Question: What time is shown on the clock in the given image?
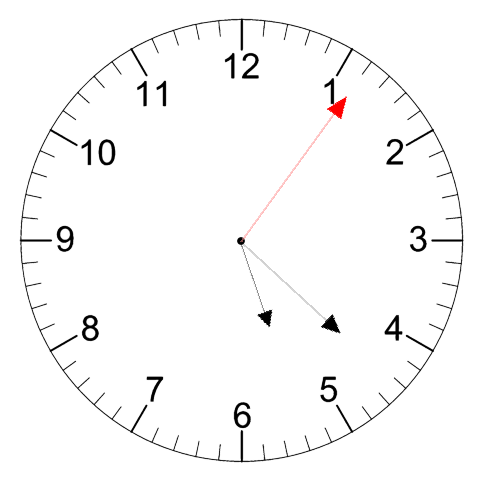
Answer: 05:22:06